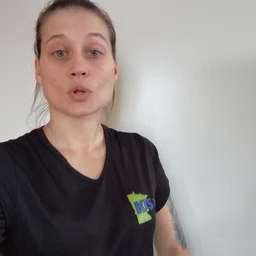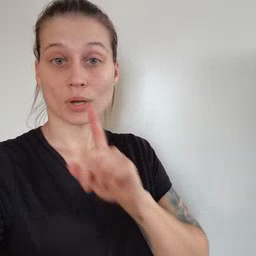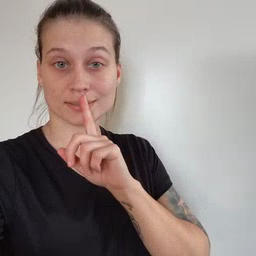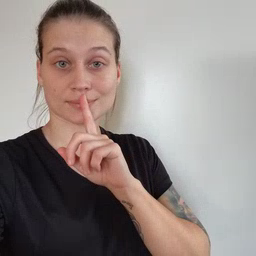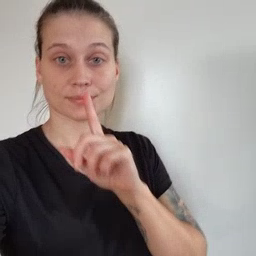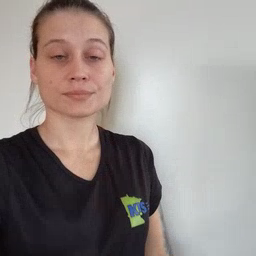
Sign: quiet